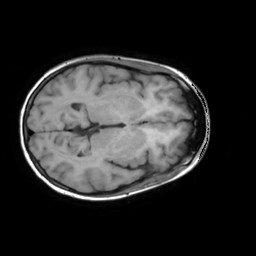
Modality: T1w
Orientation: axial
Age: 33
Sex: female
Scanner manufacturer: philips
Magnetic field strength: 3 T
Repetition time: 0.6 s
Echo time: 0.02833 s